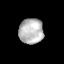
Tissue: skin
Cell type: Epithelial cells
Senescence score: 0.2874
Nuclear area (px): 602
Mean DAPI intensity: 186.274